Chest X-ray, PA view. Patient: 72 years old, sex M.
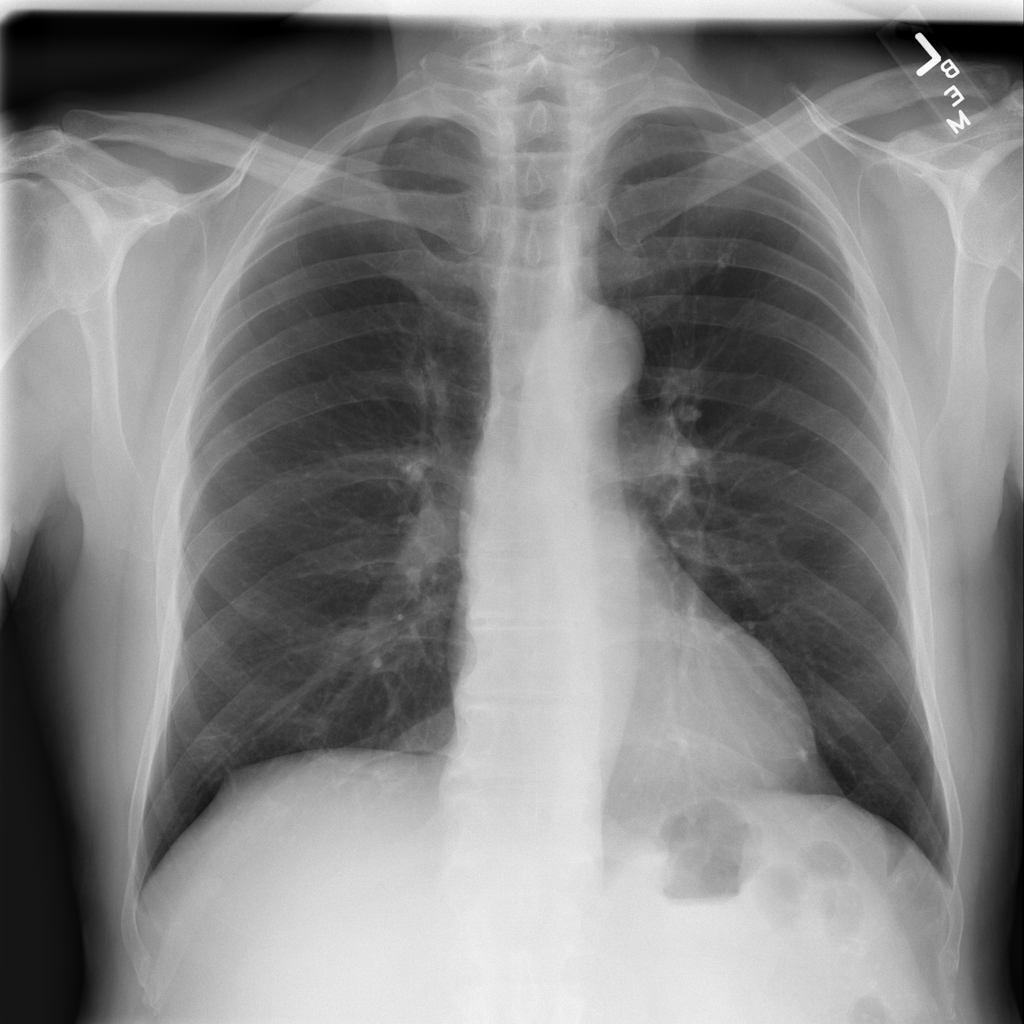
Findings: No Finding